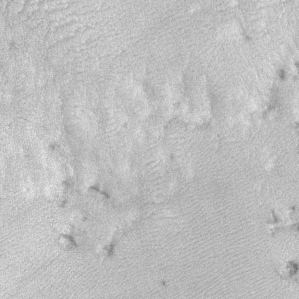
Label: frost